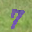
Label: 7